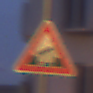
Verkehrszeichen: BeweglicheBruecke
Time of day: Night
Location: Outdoor (Urban)
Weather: PartlyCloudy
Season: NotSpecified
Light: Artificial